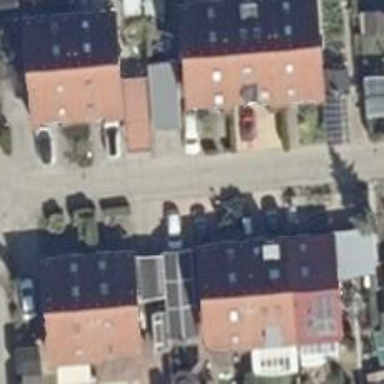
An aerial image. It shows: Living street.